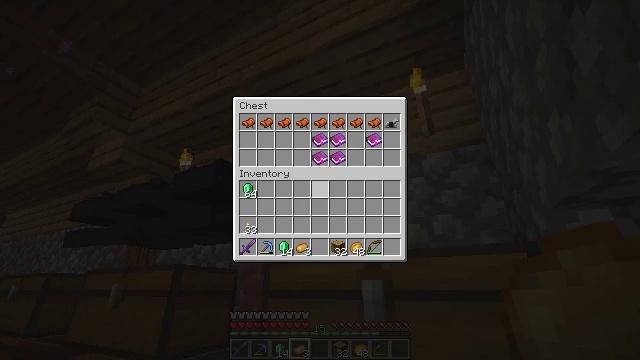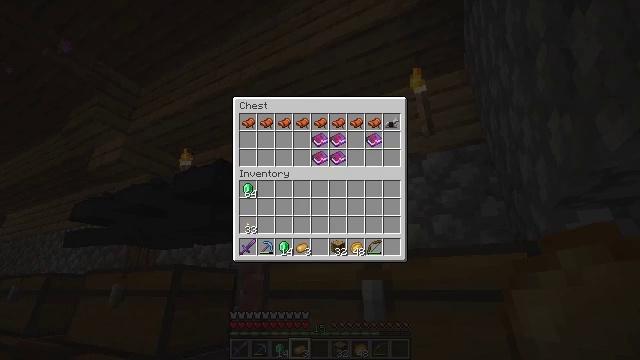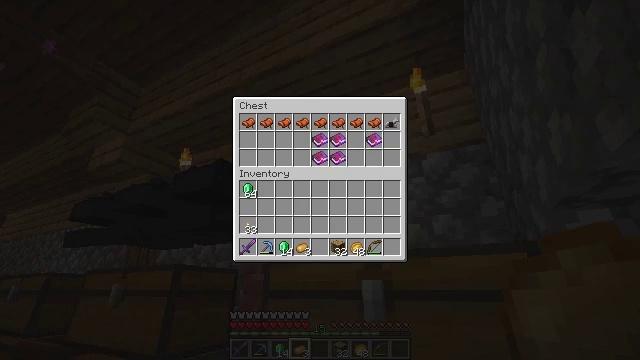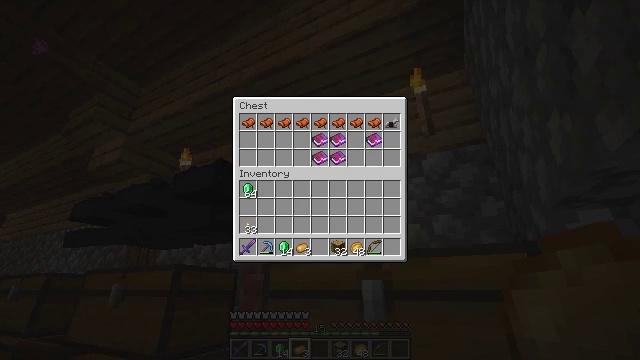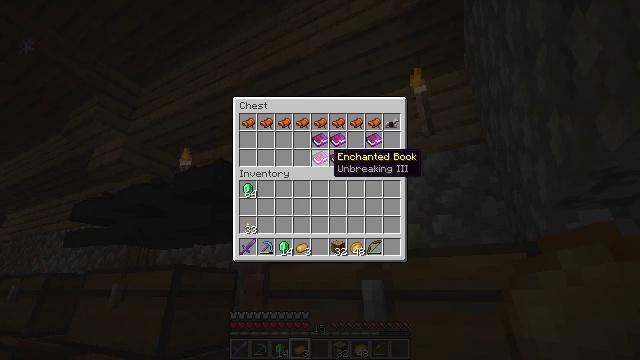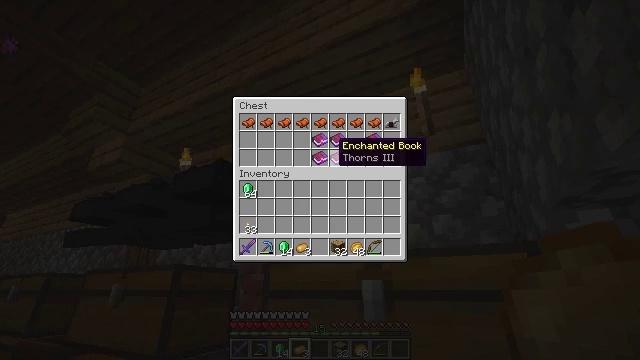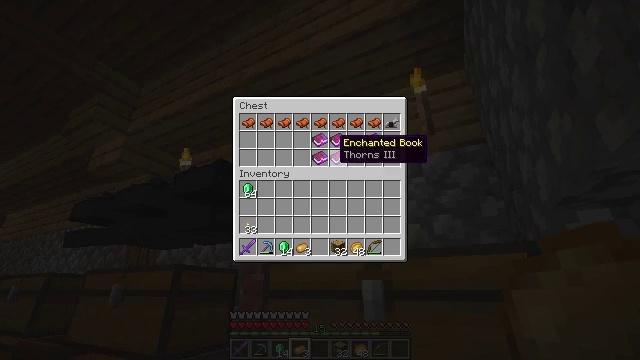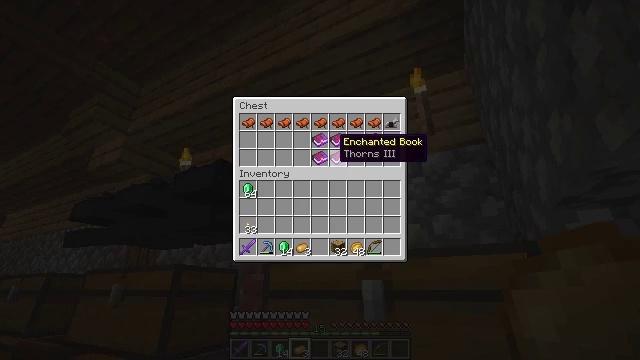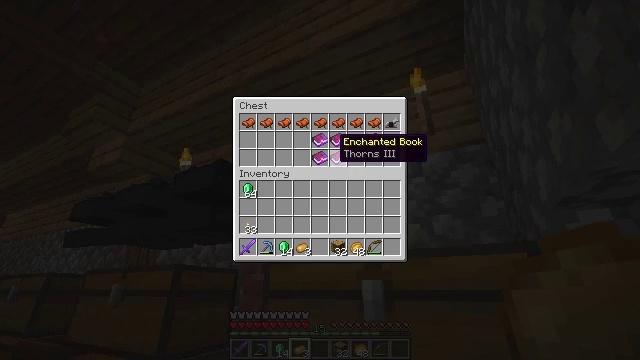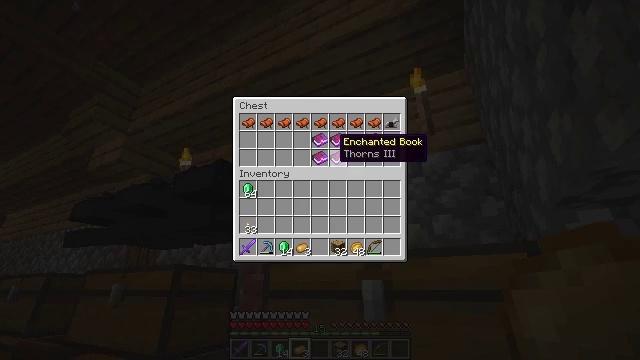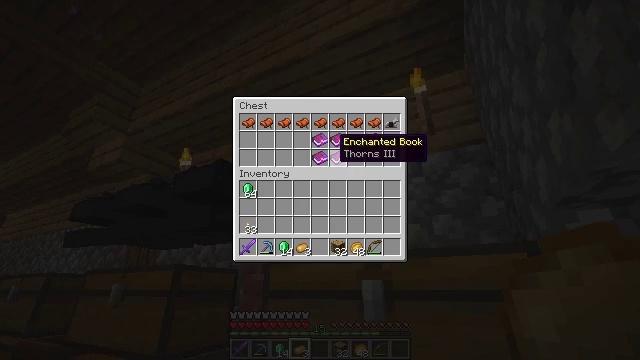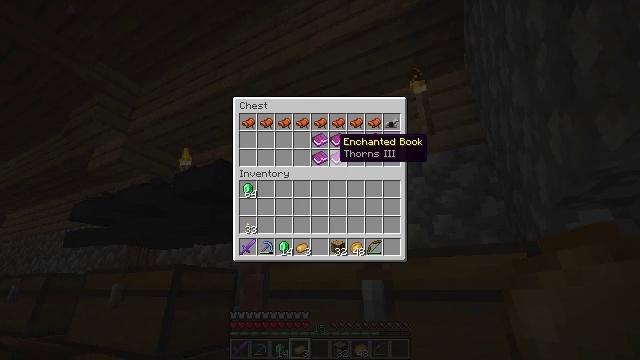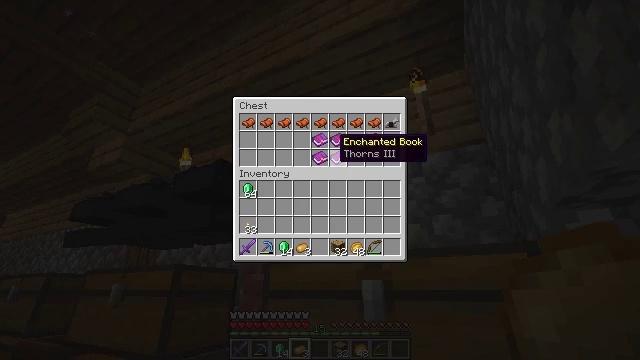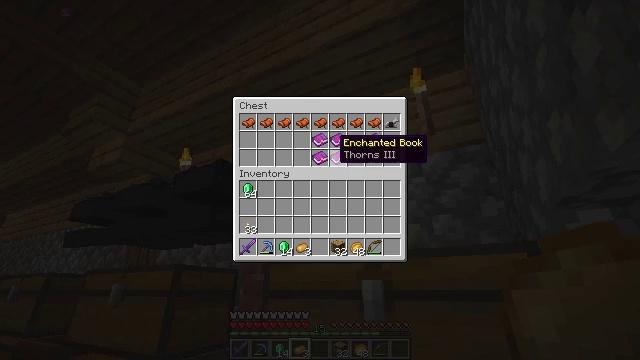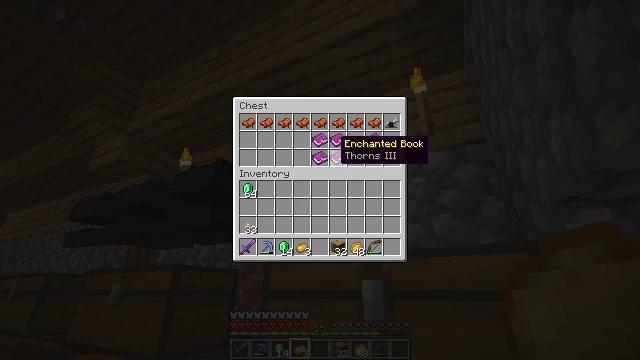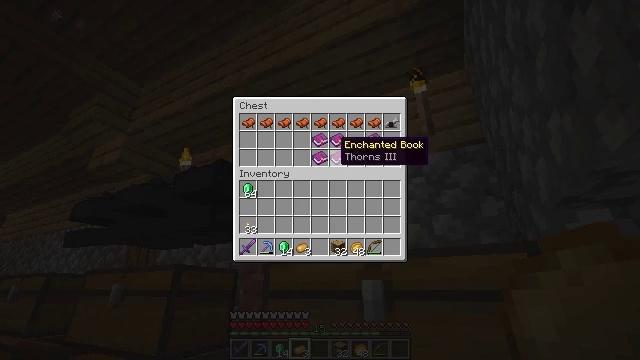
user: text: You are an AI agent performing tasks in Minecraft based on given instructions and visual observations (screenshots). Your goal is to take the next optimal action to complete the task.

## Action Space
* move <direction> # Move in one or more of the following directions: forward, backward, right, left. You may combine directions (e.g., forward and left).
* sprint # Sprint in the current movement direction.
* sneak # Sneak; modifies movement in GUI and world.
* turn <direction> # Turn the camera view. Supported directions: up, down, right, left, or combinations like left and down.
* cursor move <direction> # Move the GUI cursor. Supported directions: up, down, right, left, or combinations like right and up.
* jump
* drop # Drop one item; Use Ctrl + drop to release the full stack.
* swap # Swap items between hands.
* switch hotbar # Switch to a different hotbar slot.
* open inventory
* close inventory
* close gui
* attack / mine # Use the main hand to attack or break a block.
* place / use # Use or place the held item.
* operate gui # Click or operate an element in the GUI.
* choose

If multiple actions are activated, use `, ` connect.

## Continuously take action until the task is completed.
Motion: motion action
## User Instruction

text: Collect cobblestone blocks for construction.
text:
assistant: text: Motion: no_op
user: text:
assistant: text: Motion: no_op
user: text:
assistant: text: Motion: no_op
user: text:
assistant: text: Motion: cursor move up
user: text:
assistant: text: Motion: cursor move up
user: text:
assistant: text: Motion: no_op
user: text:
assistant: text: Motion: no_op
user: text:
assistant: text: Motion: no_op
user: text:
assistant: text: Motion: no_op
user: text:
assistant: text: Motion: no_op
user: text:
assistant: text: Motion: no_op
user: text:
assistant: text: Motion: no_op
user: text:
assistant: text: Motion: no_op
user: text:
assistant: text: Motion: no_op
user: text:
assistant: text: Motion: no_op
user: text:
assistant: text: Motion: no_op
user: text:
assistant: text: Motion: no_op
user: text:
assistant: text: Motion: no_op
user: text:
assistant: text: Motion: no_op
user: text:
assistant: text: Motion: no_op
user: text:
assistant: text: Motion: no_op
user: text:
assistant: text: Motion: no_op
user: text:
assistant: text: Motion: no_op
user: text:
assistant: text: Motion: no_op
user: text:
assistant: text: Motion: no_op
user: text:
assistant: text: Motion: no_op
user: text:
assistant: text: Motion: no_op
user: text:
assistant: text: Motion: no_op
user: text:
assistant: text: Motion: no_op
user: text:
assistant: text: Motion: no_op